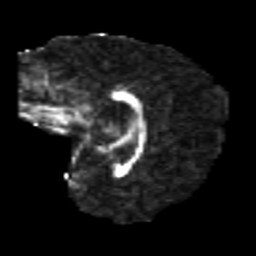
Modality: FA
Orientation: sagittal
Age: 21
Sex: female
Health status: healthy
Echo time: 0.074 s